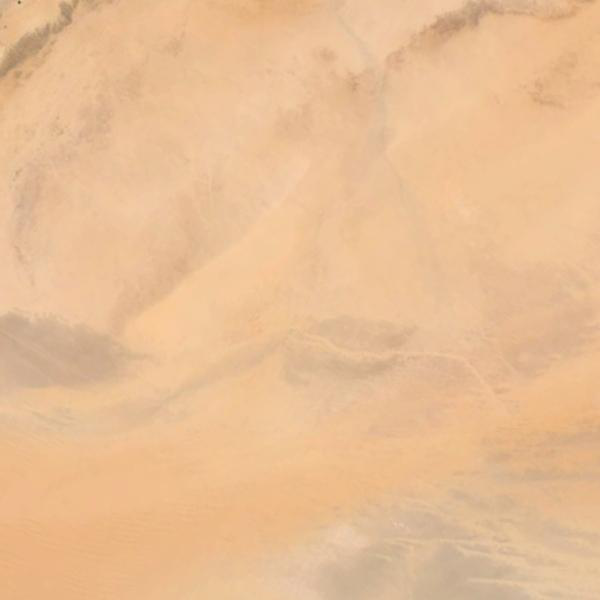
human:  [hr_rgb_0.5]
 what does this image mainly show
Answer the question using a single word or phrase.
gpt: bare land